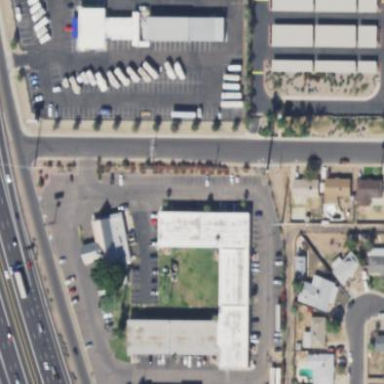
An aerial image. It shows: Commercial building.